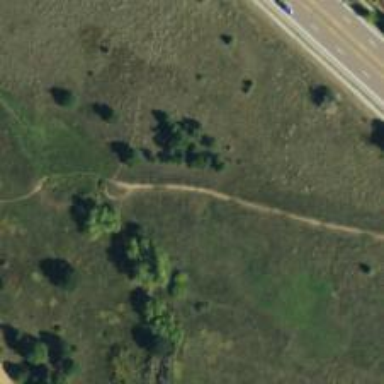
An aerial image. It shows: Cycleway.